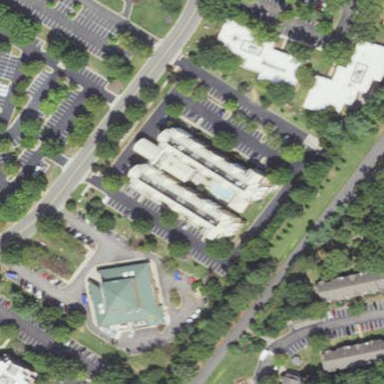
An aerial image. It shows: Hotel building.